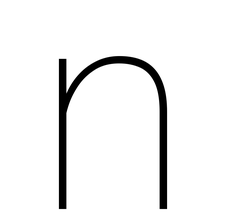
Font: Roboto_Thin